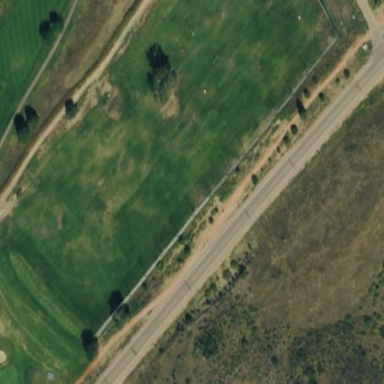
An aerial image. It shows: Grassy area designated for driving range golf.